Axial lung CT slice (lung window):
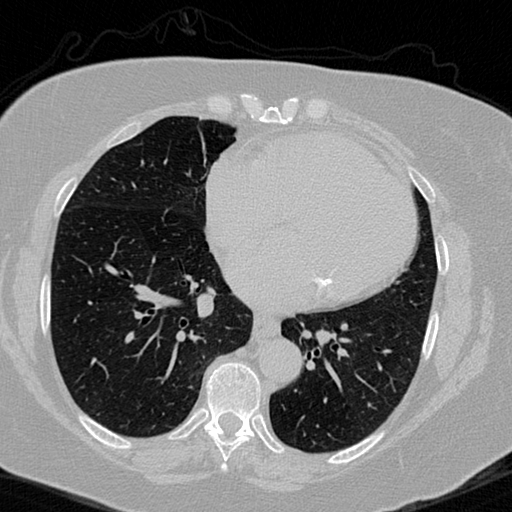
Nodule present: no